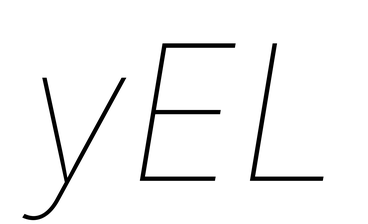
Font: Inter-Italic_Thin_Italic